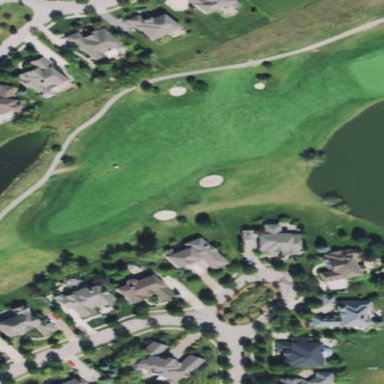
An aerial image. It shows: Golf fairway surrounded by grass.